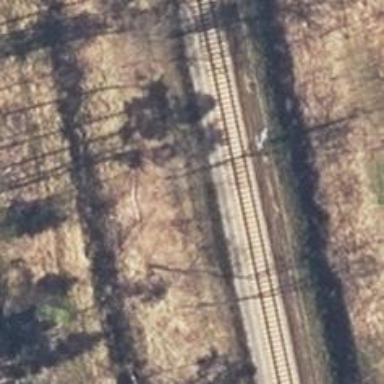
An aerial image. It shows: Railway milestone with catenary mast.